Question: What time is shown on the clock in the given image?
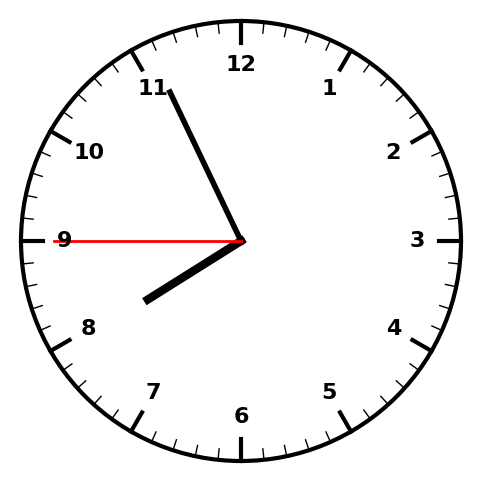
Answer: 07:55:45